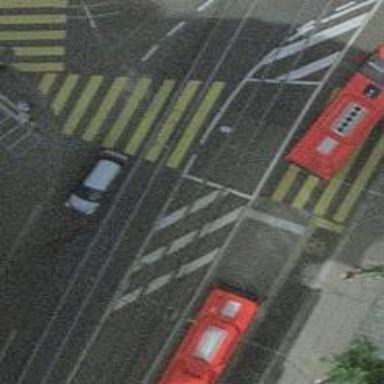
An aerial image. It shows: Tram crossing on the railway.